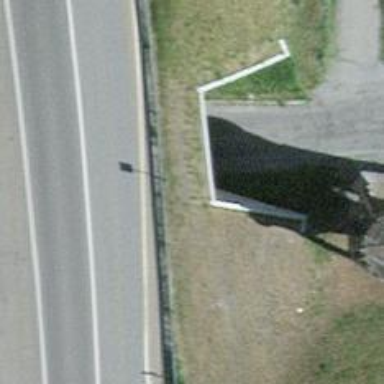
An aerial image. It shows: Unclassified road with tunnel.